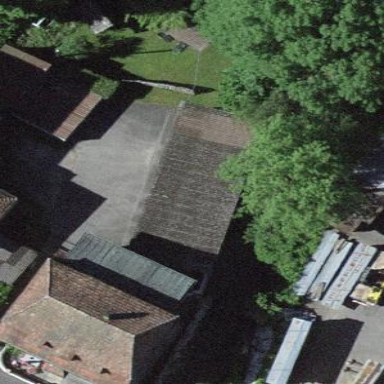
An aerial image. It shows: Garage.